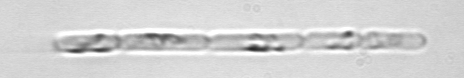
Label: Dactyliosolen_fragilissimus